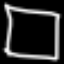
Label: square